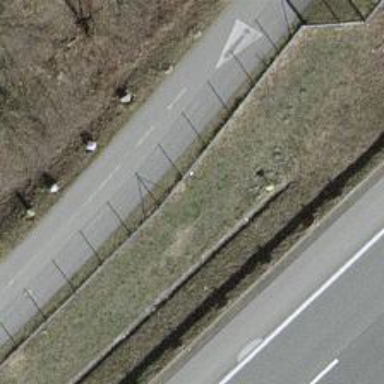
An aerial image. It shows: Bollard barrier.